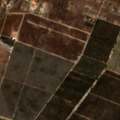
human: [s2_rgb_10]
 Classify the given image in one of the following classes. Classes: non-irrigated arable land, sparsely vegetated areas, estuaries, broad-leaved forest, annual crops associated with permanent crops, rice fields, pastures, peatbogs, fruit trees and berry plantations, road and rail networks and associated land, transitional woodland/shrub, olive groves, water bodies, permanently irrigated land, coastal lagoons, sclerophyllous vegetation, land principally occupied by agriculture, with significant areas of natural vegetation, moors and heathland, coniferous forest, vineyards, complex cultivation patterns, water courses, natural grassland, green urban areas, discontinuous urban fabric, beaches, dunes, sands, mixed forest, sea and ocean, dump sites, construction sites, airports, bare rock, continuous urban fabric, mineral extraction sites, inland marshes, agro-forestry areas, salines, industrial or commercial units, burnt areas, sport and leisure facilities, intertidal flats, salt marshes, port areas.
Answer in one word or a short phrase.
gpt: vineyards, complex cultivation patterns, broad-leaved forest, coniferous forest, transitional woodland/shrub